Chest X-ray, PA view. Patient: 28 years old, sex F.
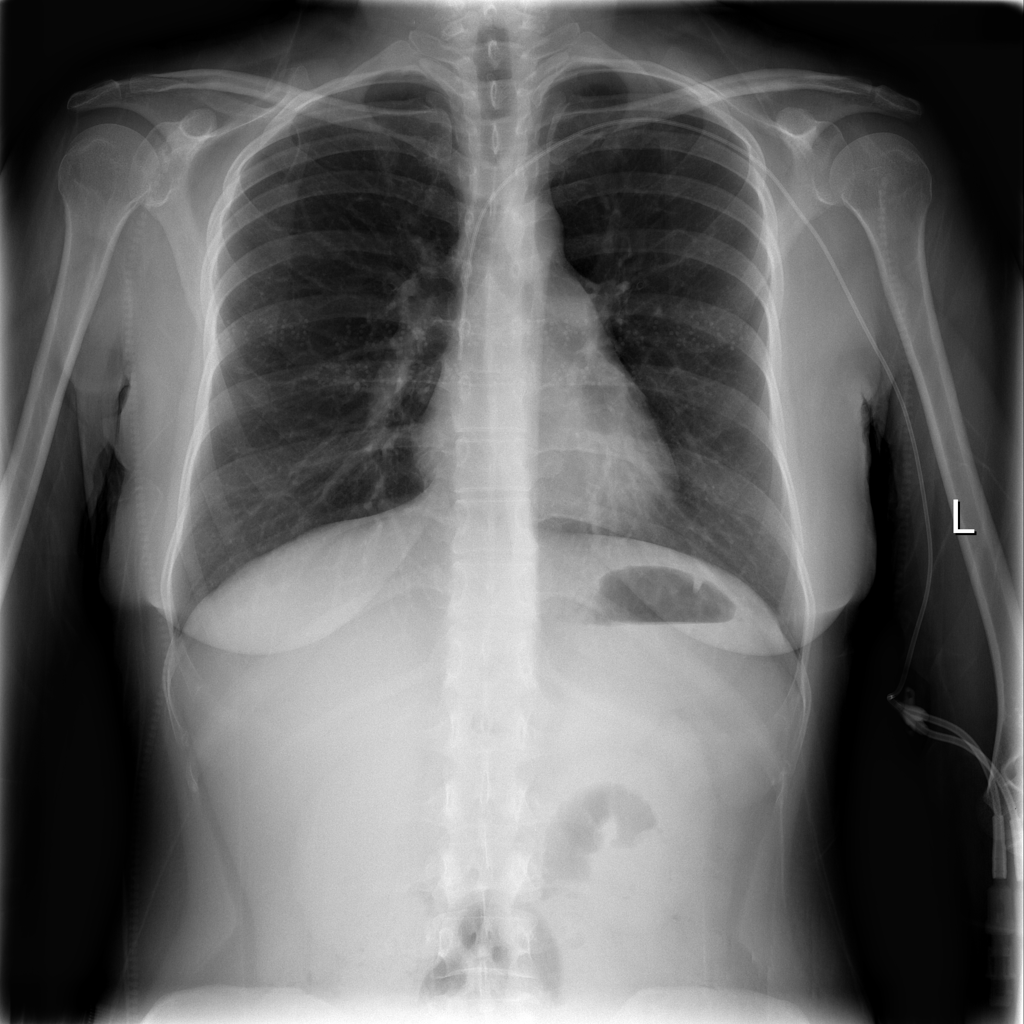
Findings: Infiltration